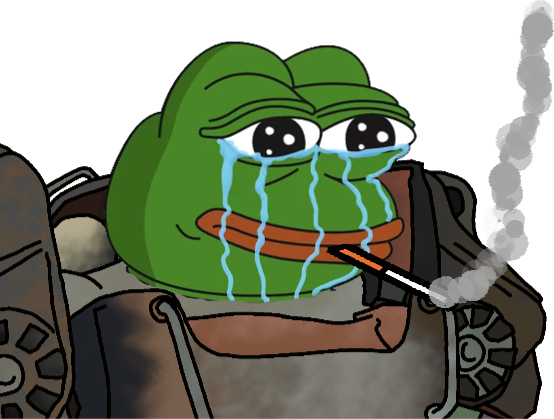
Label: 5_Pepe